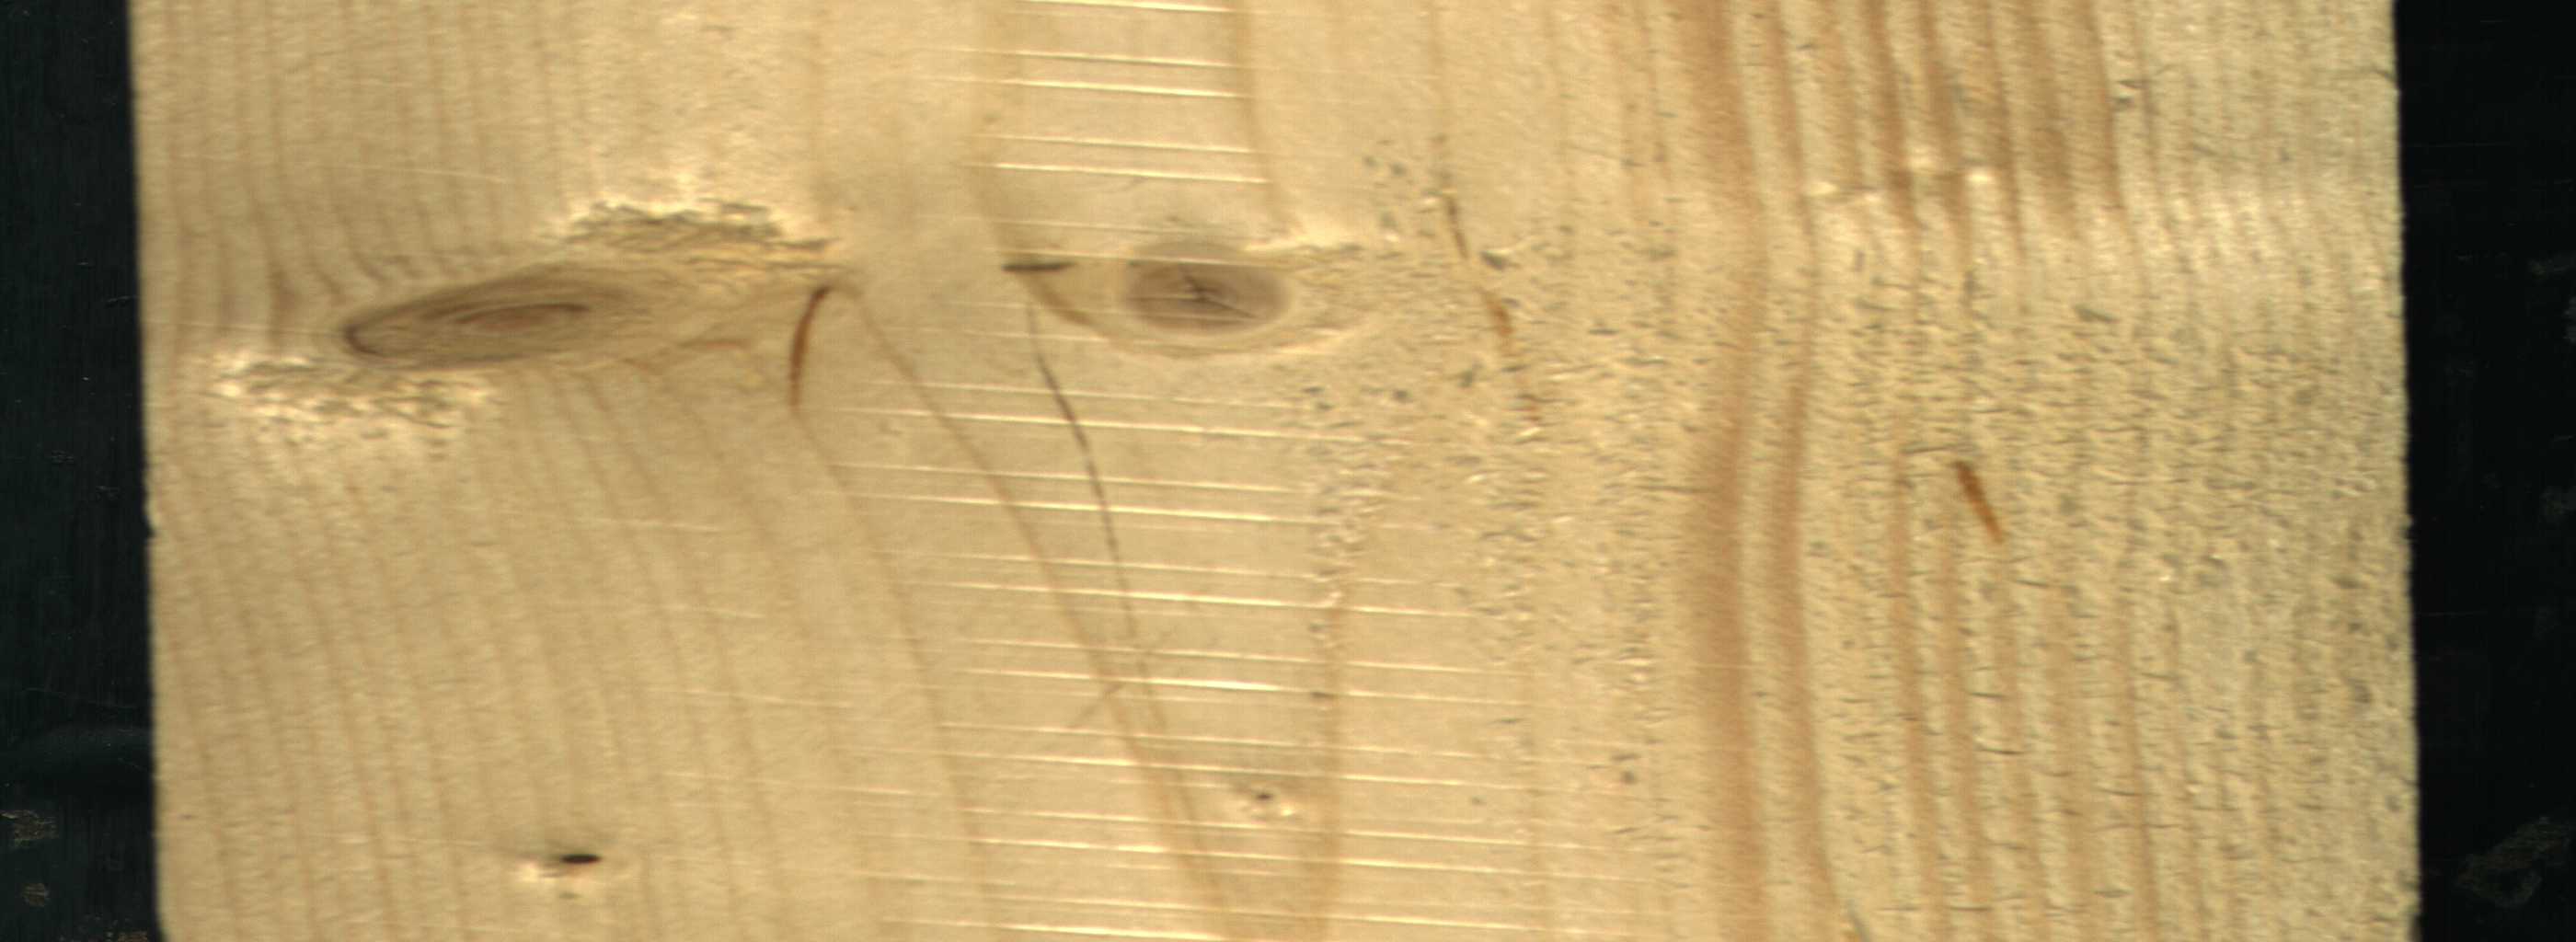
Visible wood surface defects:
resin
resin
Crack
Dead_Knot
Live_Knot
Live_Knot
Live_Knot